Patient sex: M
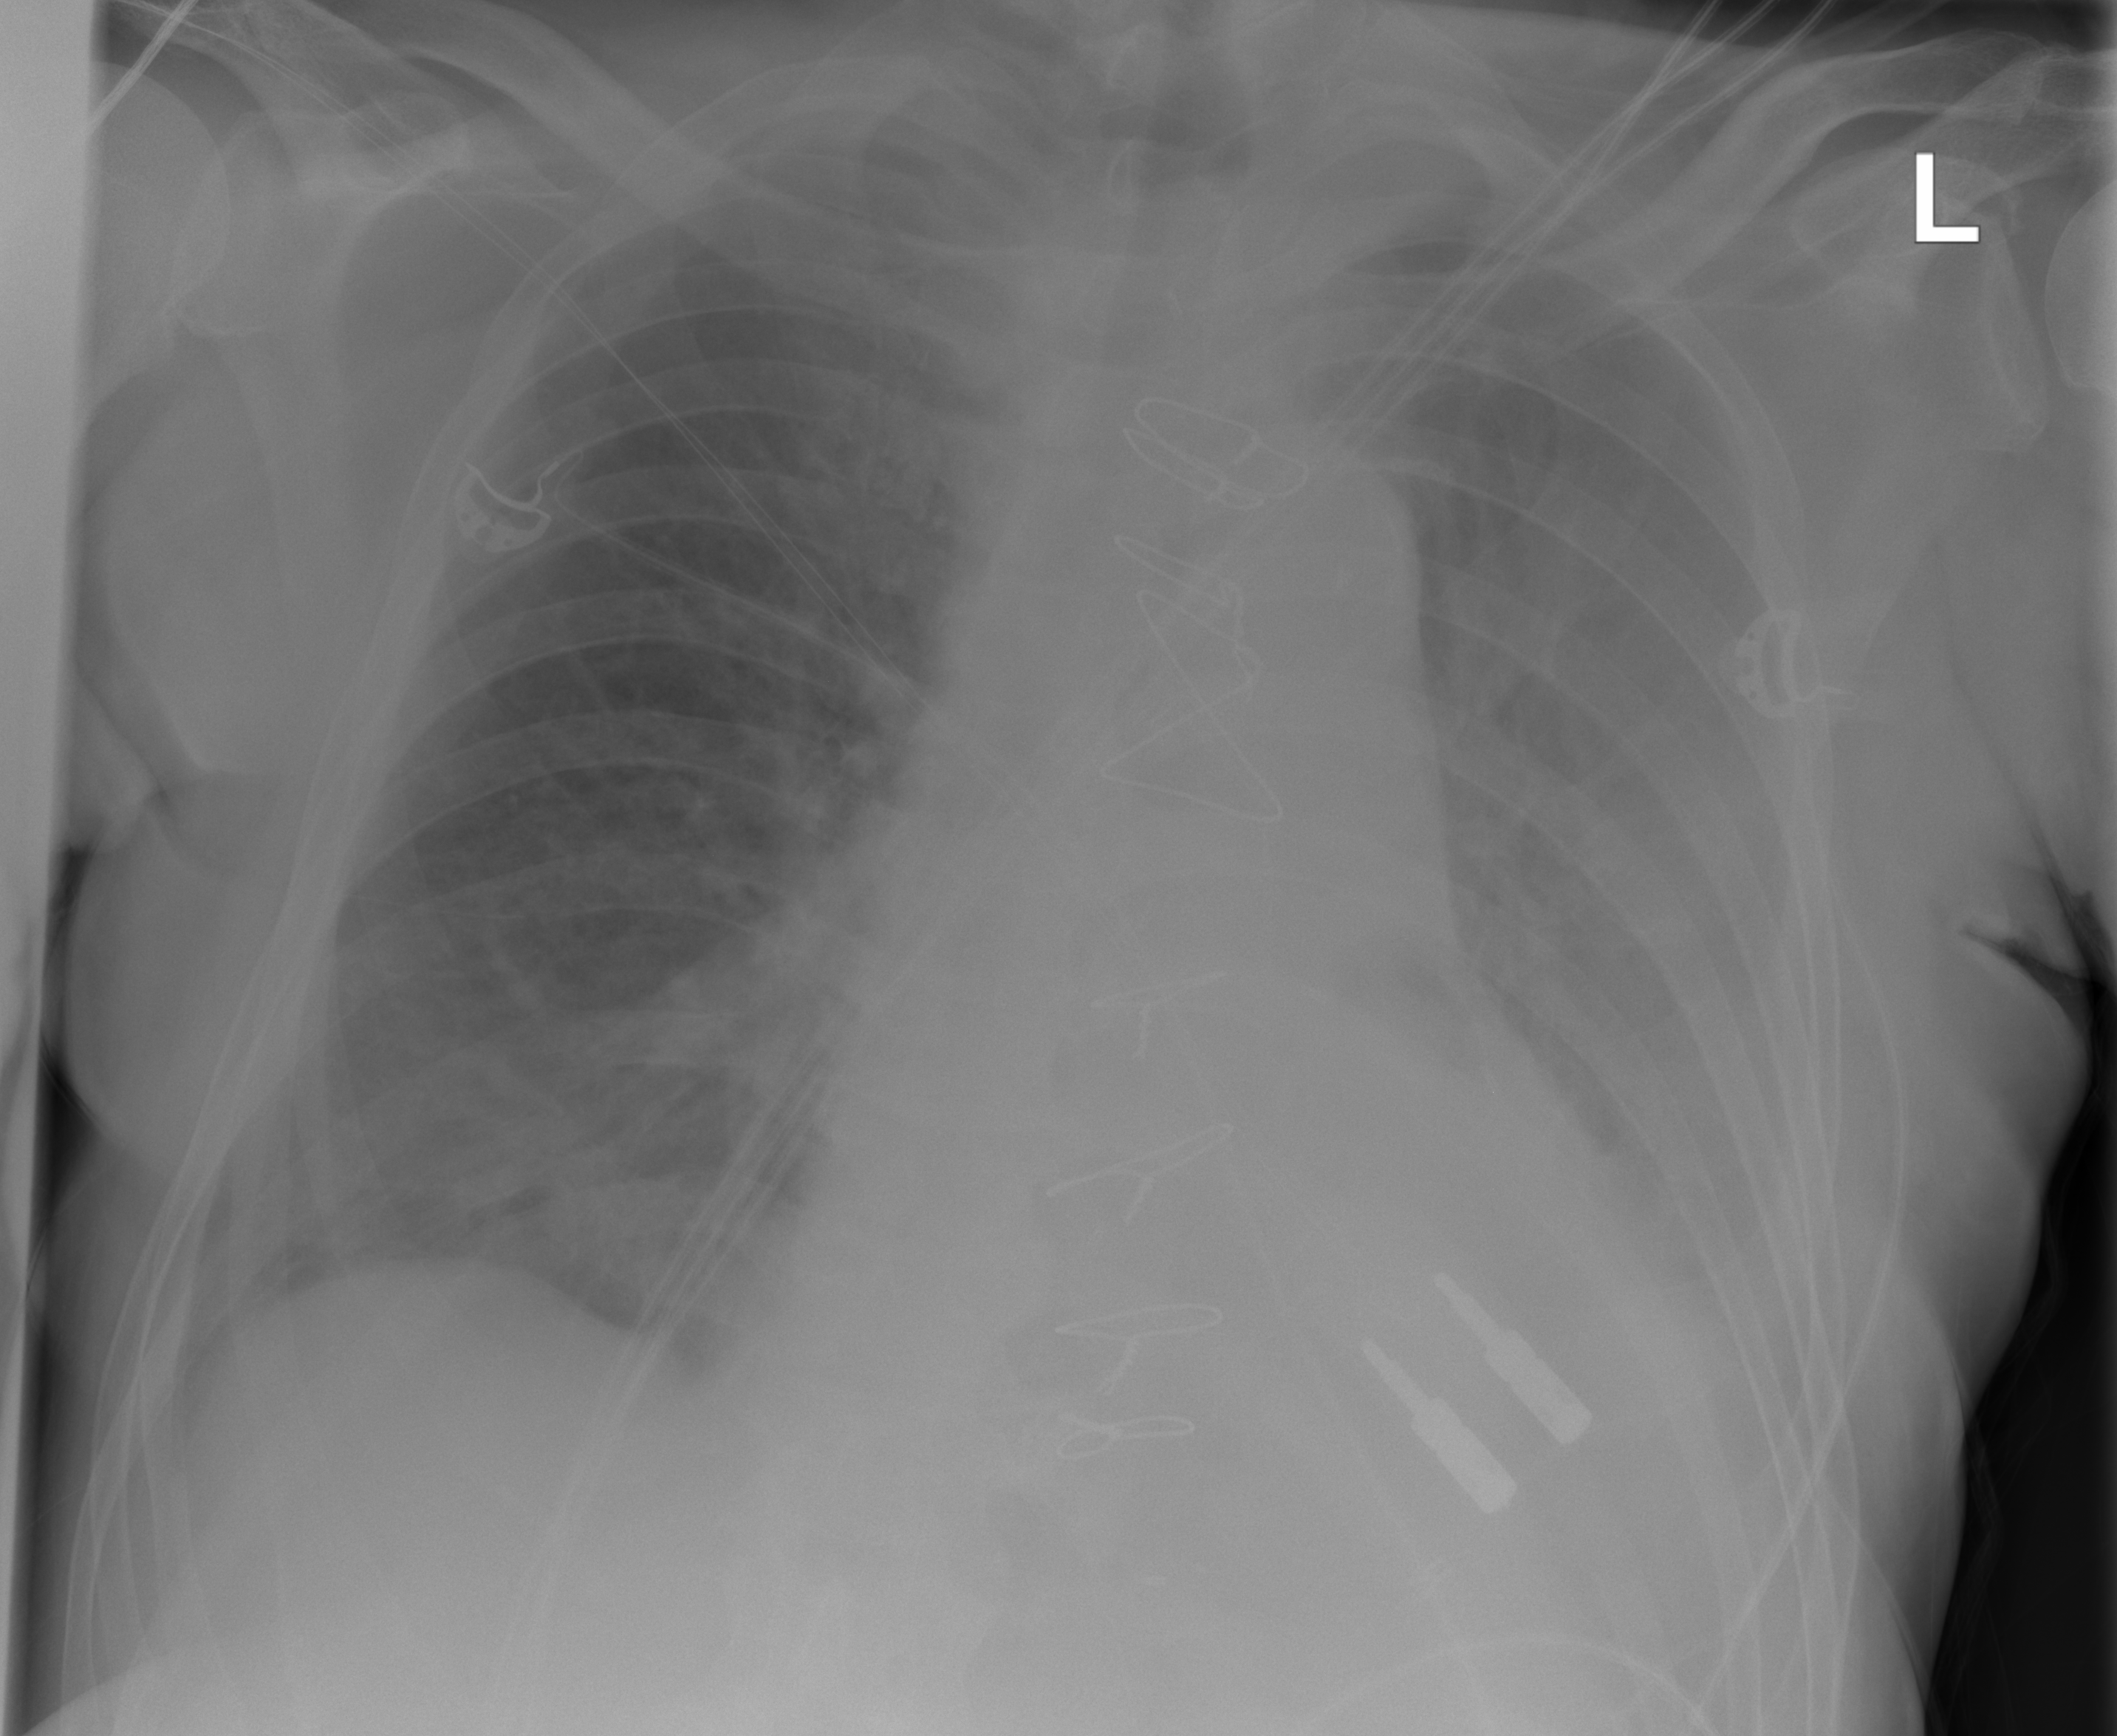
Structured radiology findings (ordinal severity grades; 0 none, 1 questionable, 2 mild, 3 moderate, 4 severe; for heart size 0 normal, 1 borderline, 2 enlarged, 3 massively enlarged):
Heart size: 2
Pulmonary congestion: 2
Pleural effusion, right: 1
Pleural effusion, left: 3
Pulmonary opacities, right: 2
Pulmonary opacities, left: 2
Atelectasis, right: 2
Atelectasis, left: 2